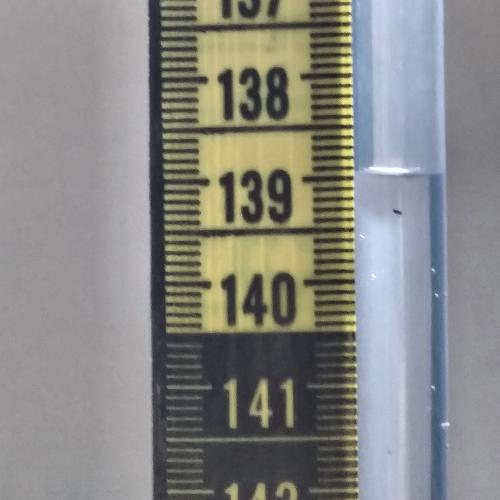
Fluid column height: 139.0 cm